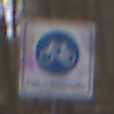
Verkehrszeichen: BeginnFahrradstrasse
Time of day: MorningAfternoon
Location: Outdoor (Nature)
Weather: Overcast
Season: Autumn
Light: Natural